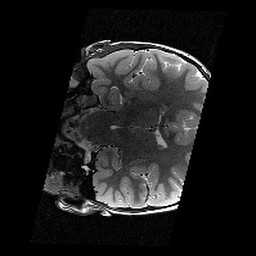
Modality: T2w
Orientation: coronal
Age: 11
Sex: female
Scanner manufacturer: siemens
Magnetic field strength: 3 T
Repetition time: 9.23 s
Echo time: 0.067 s